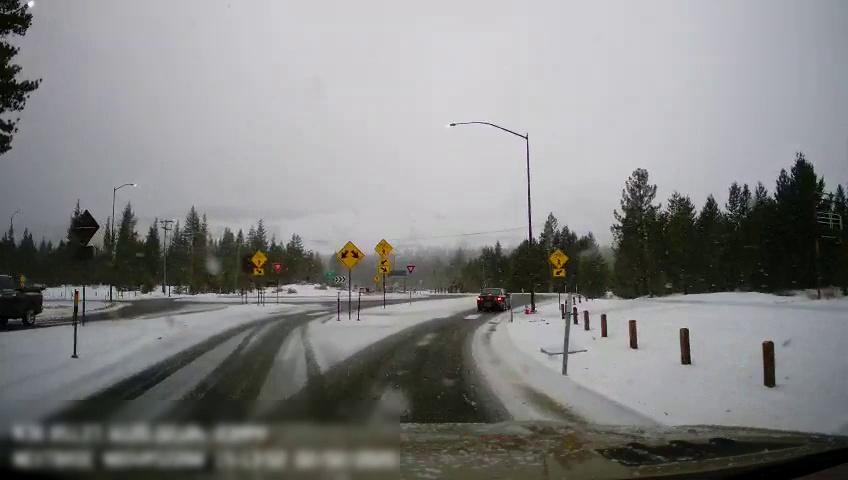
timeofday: Day
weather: Snowy
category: Drivable Space
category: Vehicles | Car
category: Vehicles | Truck
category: Traffic | Signs
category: Traffic | Signs
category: Traffic | Signs
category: Traffic | Signs
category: Traffic | Signs
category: Traffic | Signs
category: Traffic | Signs
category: Traffic | Signs
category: Traffic | Signs